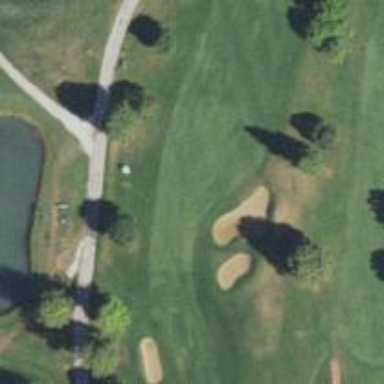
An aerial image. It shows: Well-maintained grassy area designated as golf fairway. It is part of golf sport facility.